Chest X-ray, AP view. Patient: 39 years old, sex F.
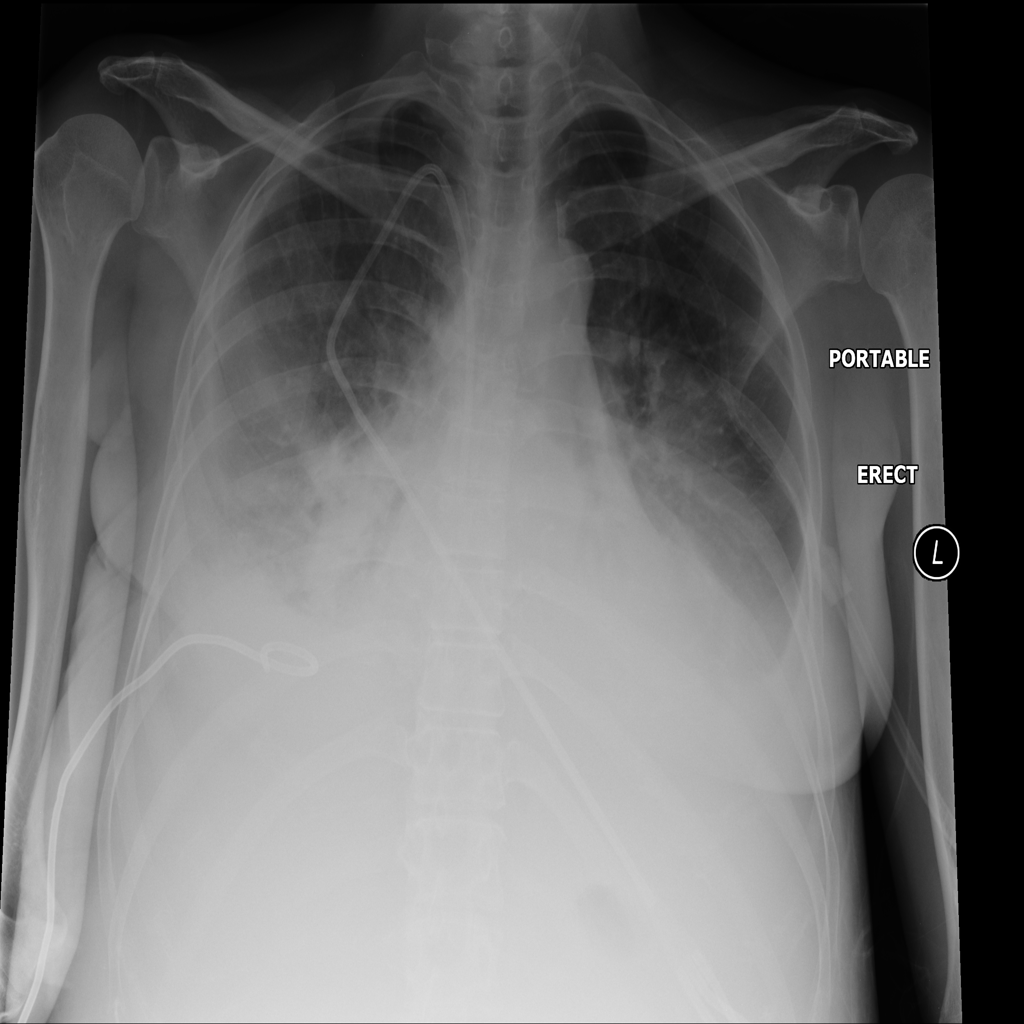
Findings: Effusion, Infiltration